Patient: sex F, age 67
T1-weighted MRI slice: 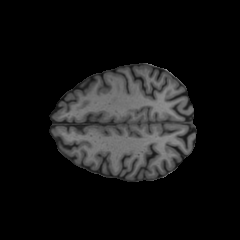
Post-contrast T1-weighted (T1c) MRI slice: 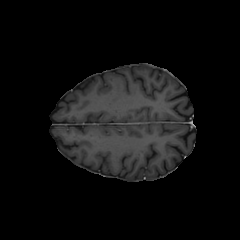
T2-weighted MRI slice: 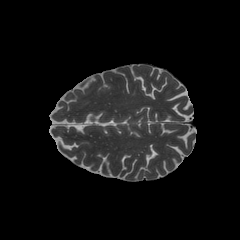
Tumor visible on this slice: no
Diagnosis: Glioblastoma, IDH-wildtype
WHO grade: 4